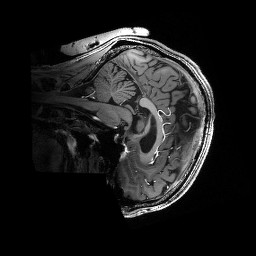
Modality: T1w
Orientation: sagittal
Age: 30
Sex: male
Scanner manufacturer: siemens
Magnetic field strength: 6.98 T
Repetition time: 3.1 s
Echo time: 0.00242 s